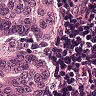
Metastatic tissue present: yes